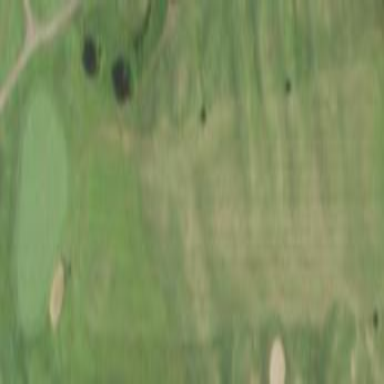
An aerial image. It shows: Grassy area designated as golf fairway.